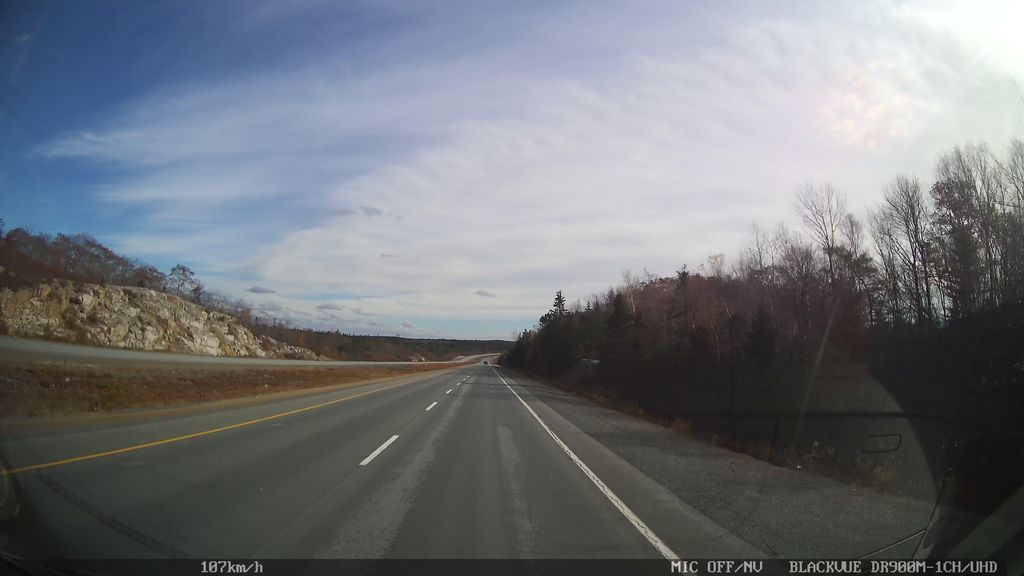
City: halifax